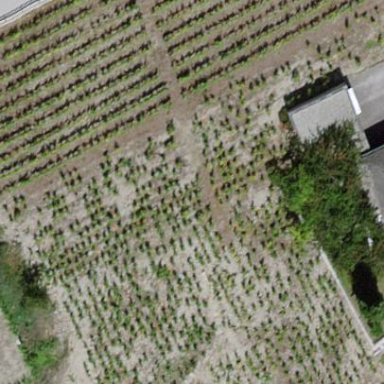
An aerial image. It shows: Vineyard where grapes are grown.